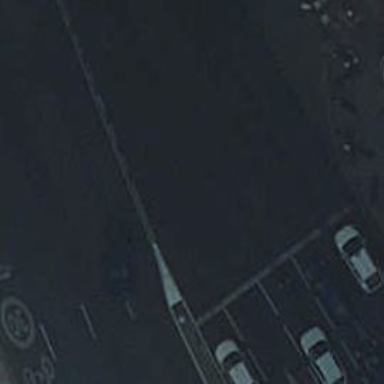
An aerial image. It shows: Primary highway with asphalt surface. It includes shared lane for cyclists.